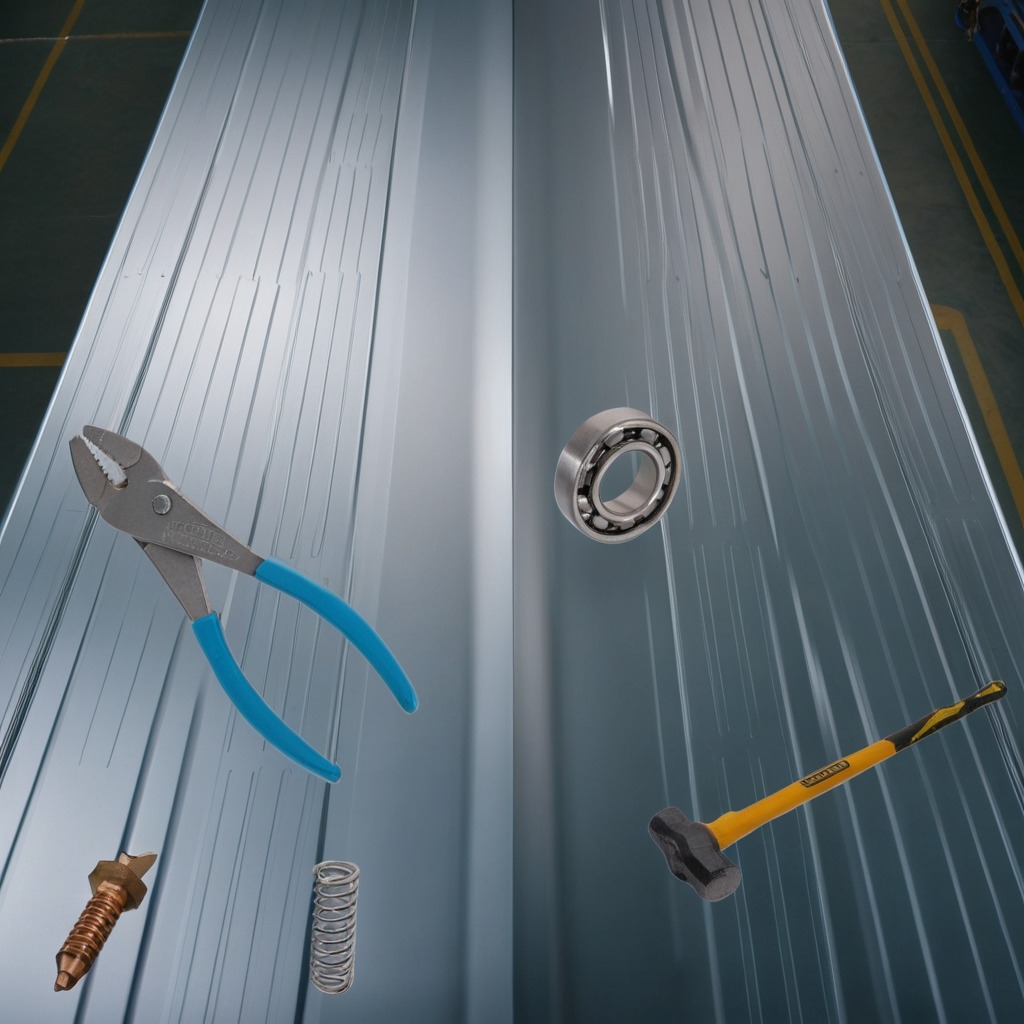
A metal ball bearing, a hammer, a metal machine screw, a pair of pliers, and a coiled metal spring are lying on the toolbox surface.